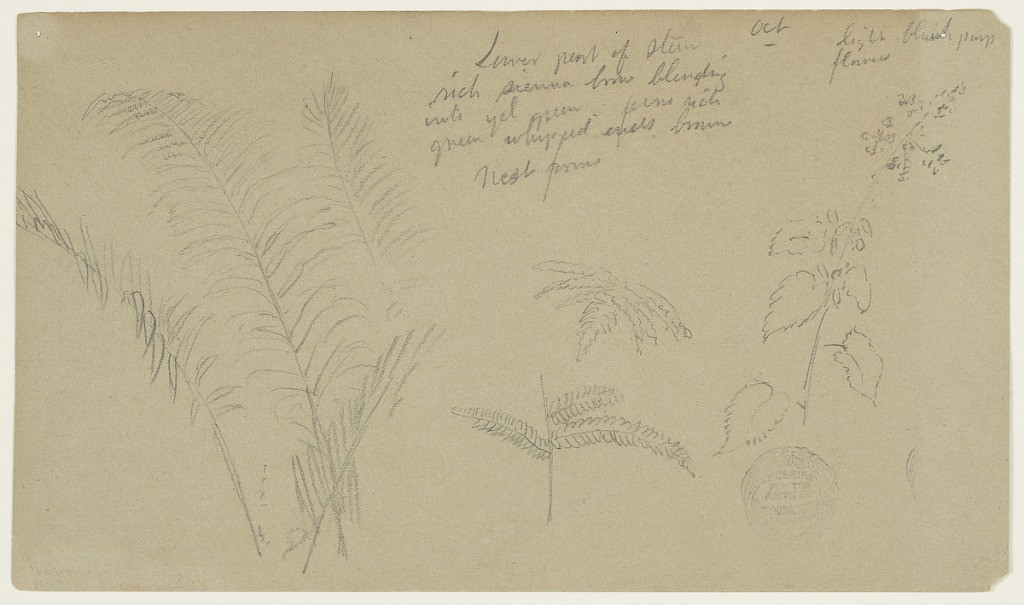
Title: Fern Sketches, Vermont
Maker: Frederic Edwin Church, American, 1826–1900
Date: October 1865
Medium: Graphite on gray-green wove paper
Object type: Drawing
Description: Botanical sketches from Vermont showing views of ferns and another flowering plant. At left, four long branches resembling palm fronds are situated vertically. Only a few of their leaves at upper left include the bumpy, ridged details that identify the branches as those from fern plants. At lower center, two other small sketches of fern branches are shown, while at far right, a plant crowned with small flowers is sketched in some detail.